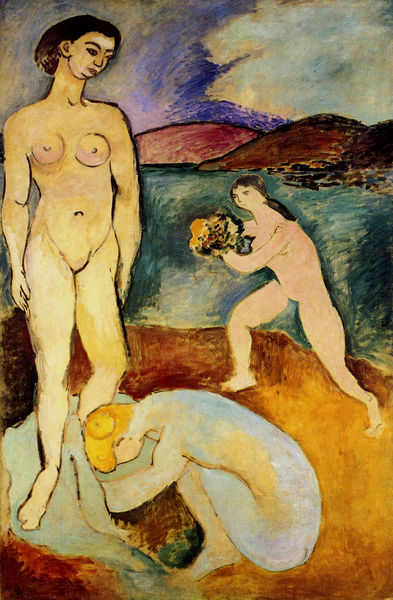
Titel: Le luxe (I) [Le luxe (esquise)]
Künstler: Henri Matisse
Standort: Paris
Institution: Musée National d'Art Moderne
Schlagwörter: akt, blau, himmel, körper, nackt, wasser, wolken, baden, badende, frauen, gelb, grün, landschaft, ocker, see, ufer, blumen, braun, brust, busen, frau, orange, schwarz, rot, tuch, blond, stehen, erde, hügel, haare, stoff, drei, brünett, rosa, brüste, strand, laufen, berge, gebirge, violett, nabel, bad, wasseroberfläche, hocken, matisse, drei frauen